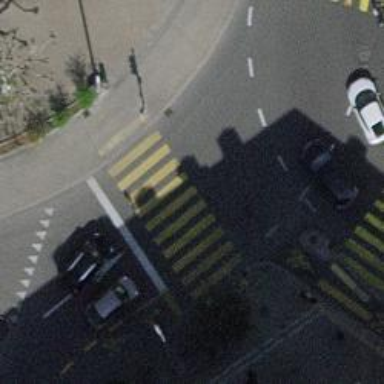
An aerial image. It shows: Road crossing with traffic signals.